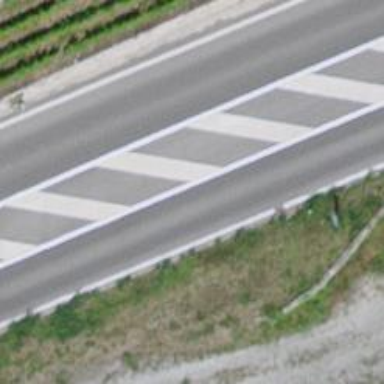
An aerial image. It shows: Primary road with asphalt surface.